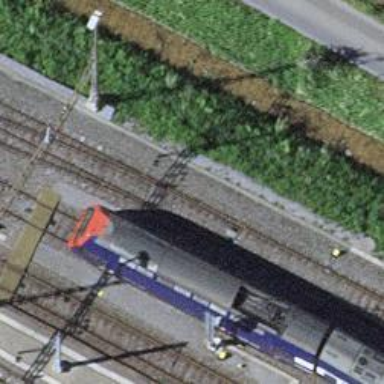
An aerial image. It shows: Siding railway line with electrified contact line for the trains.